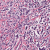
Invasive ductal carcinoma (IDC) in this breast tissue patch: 1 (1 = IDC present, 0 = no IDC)